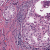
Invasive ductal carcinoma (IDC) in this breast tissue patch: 0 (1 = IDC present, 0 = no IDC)